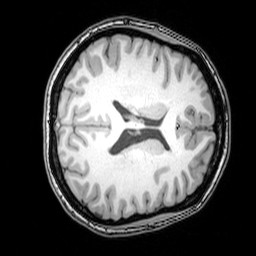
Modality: T1w
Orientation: axial
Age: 24
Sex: female
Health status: healthy
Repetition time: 0.081 s
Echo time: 0.037 s